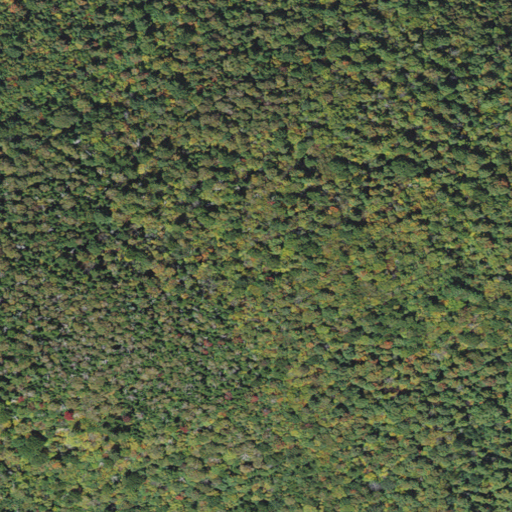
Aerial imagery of mountain in Vermont named Hawk Mountain containing deciduous forest, evergreen forest, and mixed forest